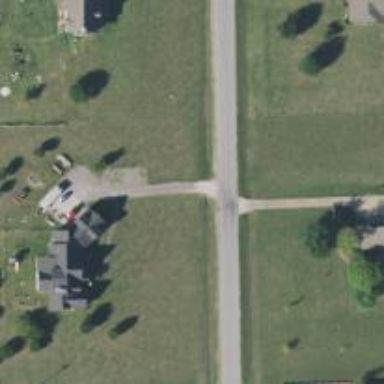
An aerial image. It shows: Driveway.